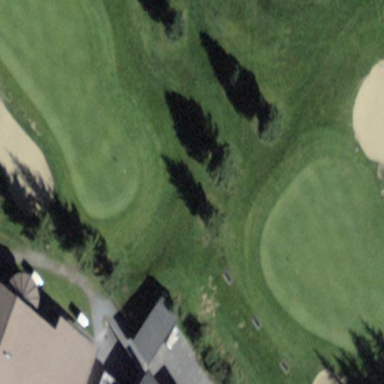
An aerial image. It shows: Green golf area with grass land use.